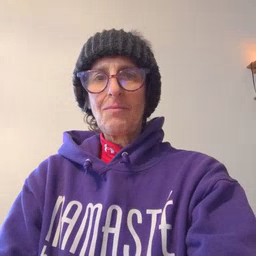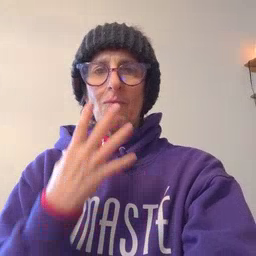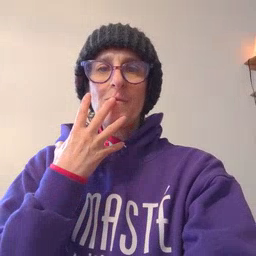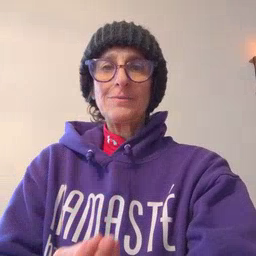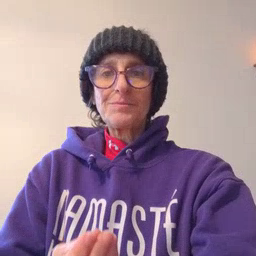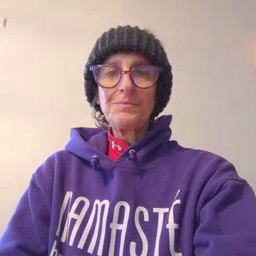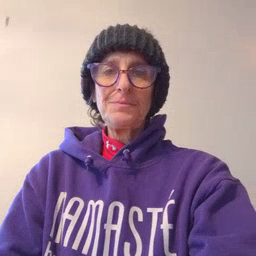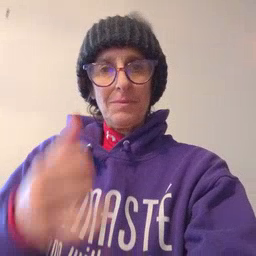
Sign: wet